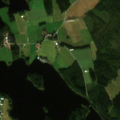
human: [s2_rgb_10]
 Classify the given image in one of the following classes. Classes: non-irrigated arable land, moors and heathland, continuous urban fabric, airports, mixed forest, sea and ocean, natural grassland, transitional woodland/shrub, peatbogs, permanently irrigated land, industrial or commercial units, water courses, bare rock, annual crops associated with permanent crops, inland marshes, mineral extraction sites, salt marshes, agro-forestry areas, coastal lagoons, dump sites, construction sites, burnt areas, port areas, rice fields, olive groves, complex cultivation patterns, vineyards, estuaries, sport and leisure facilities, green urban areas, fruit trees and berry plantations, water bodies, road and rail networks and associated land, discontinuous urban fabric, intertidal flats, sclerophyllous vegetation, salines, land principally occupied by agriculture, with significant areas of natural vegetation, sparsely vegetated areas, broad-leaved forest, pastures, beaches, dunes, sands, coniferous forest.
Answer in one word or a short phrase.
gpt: land principally occupied by agriculture, with significant areas of natural vegetation, coniferous forest, mixed forest, water bodies